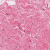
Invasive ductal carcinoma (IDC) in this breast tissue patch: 0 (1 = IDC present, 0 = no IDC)